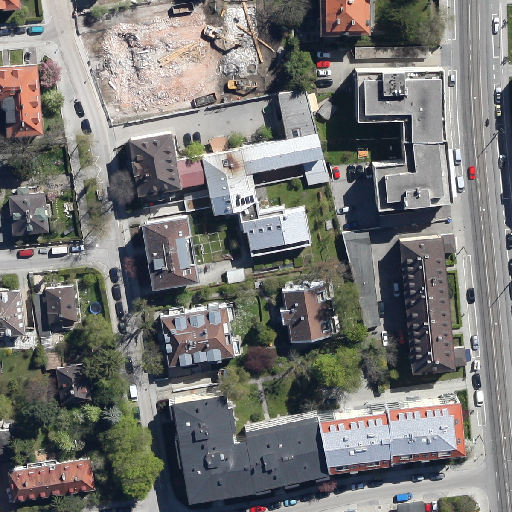
Referring expression: impervious surface